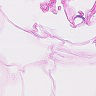
Metastatic tissue present: no